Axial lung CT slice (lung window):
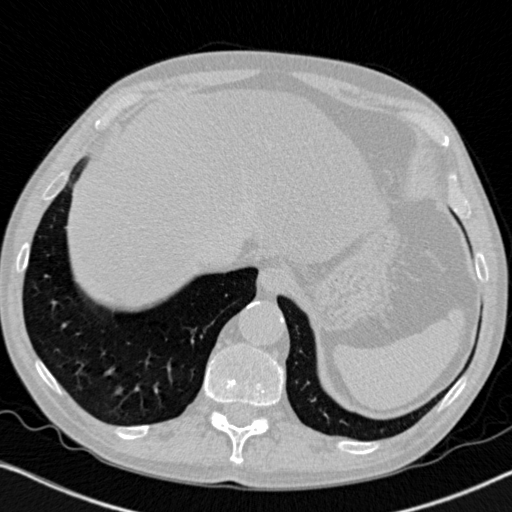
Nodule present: no